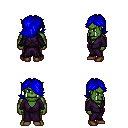
a pixel art fantasy rpg character, male body template, orc, green skin, purple robe, magenta pants, blue swoop hairstyle, brown shoes, four views (front, back, left, right), 2x2 character sprite sheet, small pixel art, hard edges, no anti-aliasing